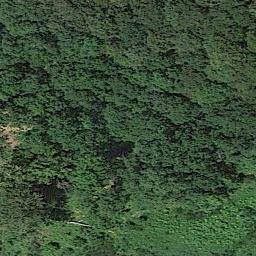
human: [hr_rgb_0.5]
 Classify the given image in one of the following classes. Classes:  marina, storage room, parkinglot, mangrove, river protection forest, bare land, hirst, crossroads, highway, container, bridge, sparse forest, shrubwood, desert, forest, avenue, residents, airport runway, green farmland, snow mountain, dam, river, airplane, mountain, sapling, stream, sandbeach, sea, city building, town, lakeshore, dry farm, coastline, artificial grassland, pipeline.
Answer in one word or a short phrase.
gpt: forest